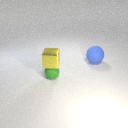
small green rubber sphere below small yellow metal cube